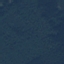
Land use / land cover: Forest